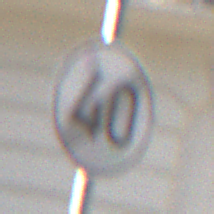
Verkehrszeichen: EndeGeschwindigkeit40
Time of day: MorningAfternoon
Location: Outdoor (Urban)
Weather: PartlyCloudy
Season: NotSpecified
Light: Natural